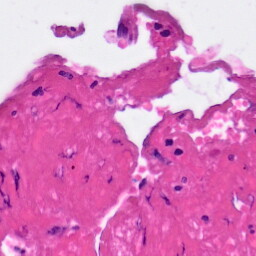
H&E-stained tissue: Pancreatic